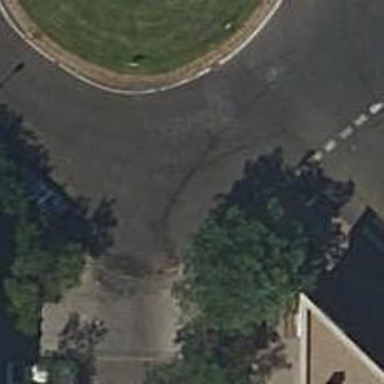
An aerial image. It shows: Residential road that intersects with roundabout.